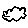
Label: cloud